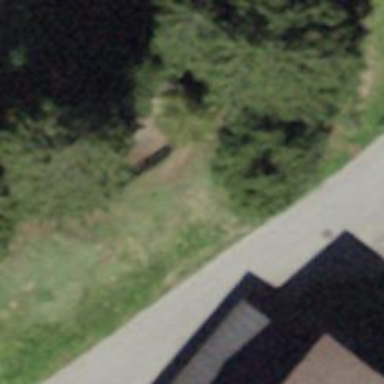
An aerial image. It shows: Bench for seating.